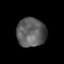
Tissue: skin
Cell type: Epithelial cells
Senescence score: 0.219
Nuclear area (px): 825
Mean DAPI intensity: 93.804